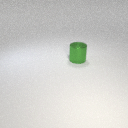
large green metal cylinder